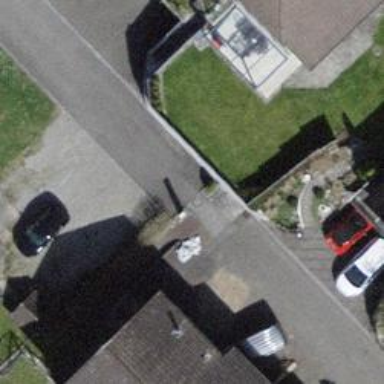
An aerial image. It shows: Bollard.